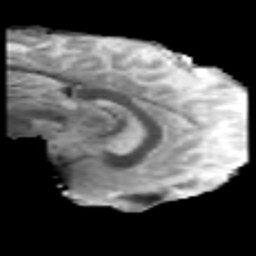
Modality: MD
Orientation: sagittal
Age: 35
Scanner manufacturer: philips
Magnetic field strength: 3 T
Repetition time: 8.592 s
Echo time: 0.1268 s